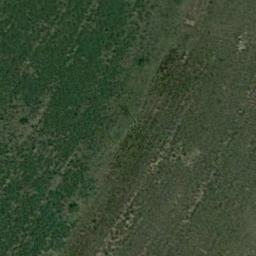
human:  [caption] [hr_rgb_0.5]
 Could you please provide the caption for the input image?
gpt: This meadow has different sparsity in different places .

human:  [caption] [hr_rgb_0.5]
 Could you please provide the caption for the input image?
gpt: There is a tree in the grass .

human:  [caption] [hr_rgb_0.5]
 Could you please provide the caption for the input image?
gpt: The meadow is full of green grass .

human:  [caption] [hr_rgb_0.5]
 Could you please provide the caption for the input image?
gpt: The meadow is dense but uneven .

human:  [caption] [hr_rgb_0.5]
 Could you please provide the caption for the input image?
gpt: A dense meadow with many green grass .